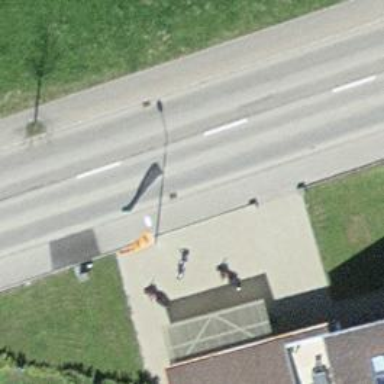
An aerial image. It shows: Bollard.